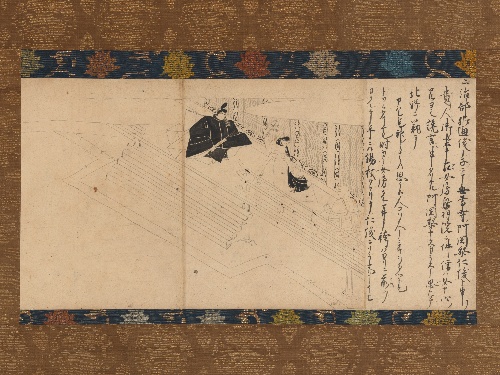
Title: 多治比文子  北野天神縁起絵巻　断簡 (Tajihi no Ayako, Kitano Tenjin engi emaki dankan)|Possession of the Shamaness Tajihi no Ayako by the Spirit of Sugawara no Michizane, from Illustrated Legends of the Kitano Tenjin Shrine
Date: ca. 1300
Object type: Hanging scroll
Classification: Paintings
Medium: Section of handscroll mounted as hanging scroll; ink on paper
Culture: Japan
Period: Kamakura period (1185–1333)
Dimensions: Image: 11 3/16 × 21 15/16 in. (28.4 × 55.8 cm)
Overall with mounting: 46 7/8 × 26 15/16 in. (119 × 68.5 cm)
Overall with knobs: 46 7/8 × 28 15/16 in. (119 × 73.5 cm)
Department: Asian Art
Credit line: Mary Griggs Burke Collection, Gift of the Mary and Jackson Burke Foundation, 2015
Accession year: 2015
Repository: Metropolitan Museum of Art, New York, NY
Tags: Dancing|Women|Men